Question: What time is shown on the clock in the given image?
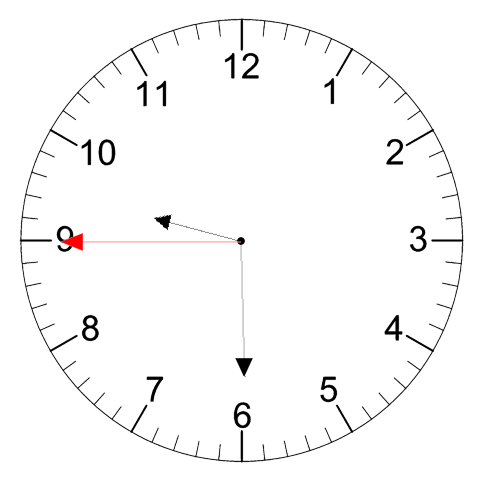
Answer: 09:29:45